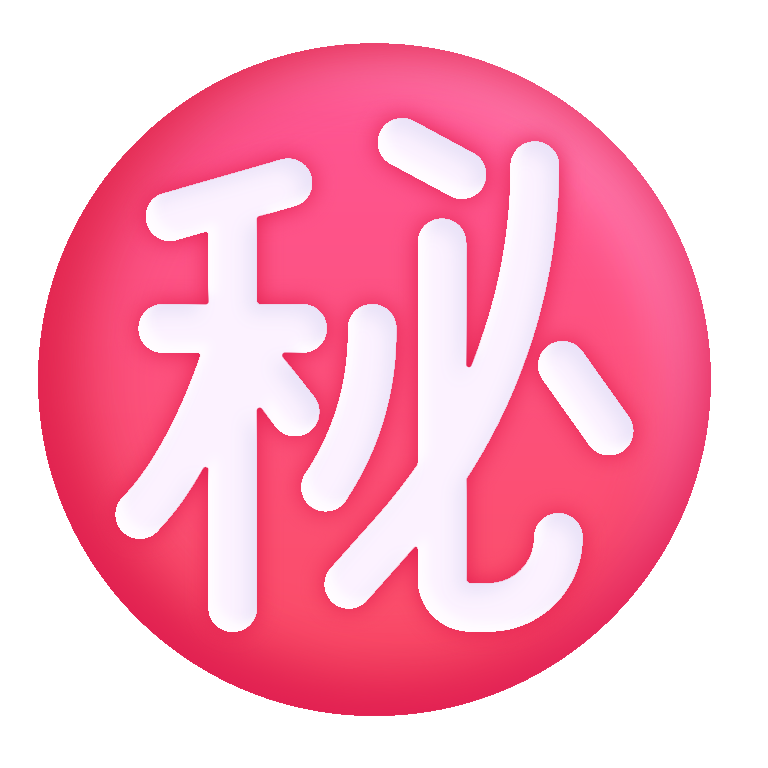
japanese secret button color